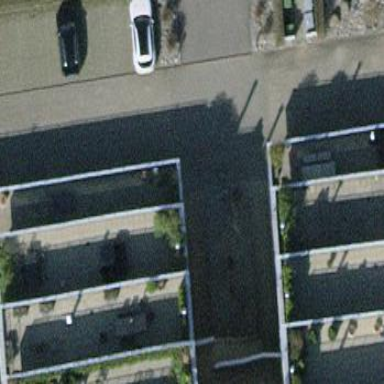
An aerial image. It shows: View of apartment building.